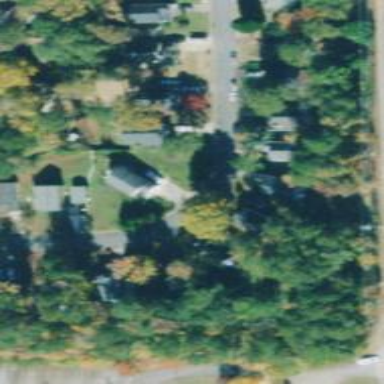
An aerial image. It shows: Simple and straightforward house.